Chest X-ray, PA view. Patient: 69 years old, sex F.
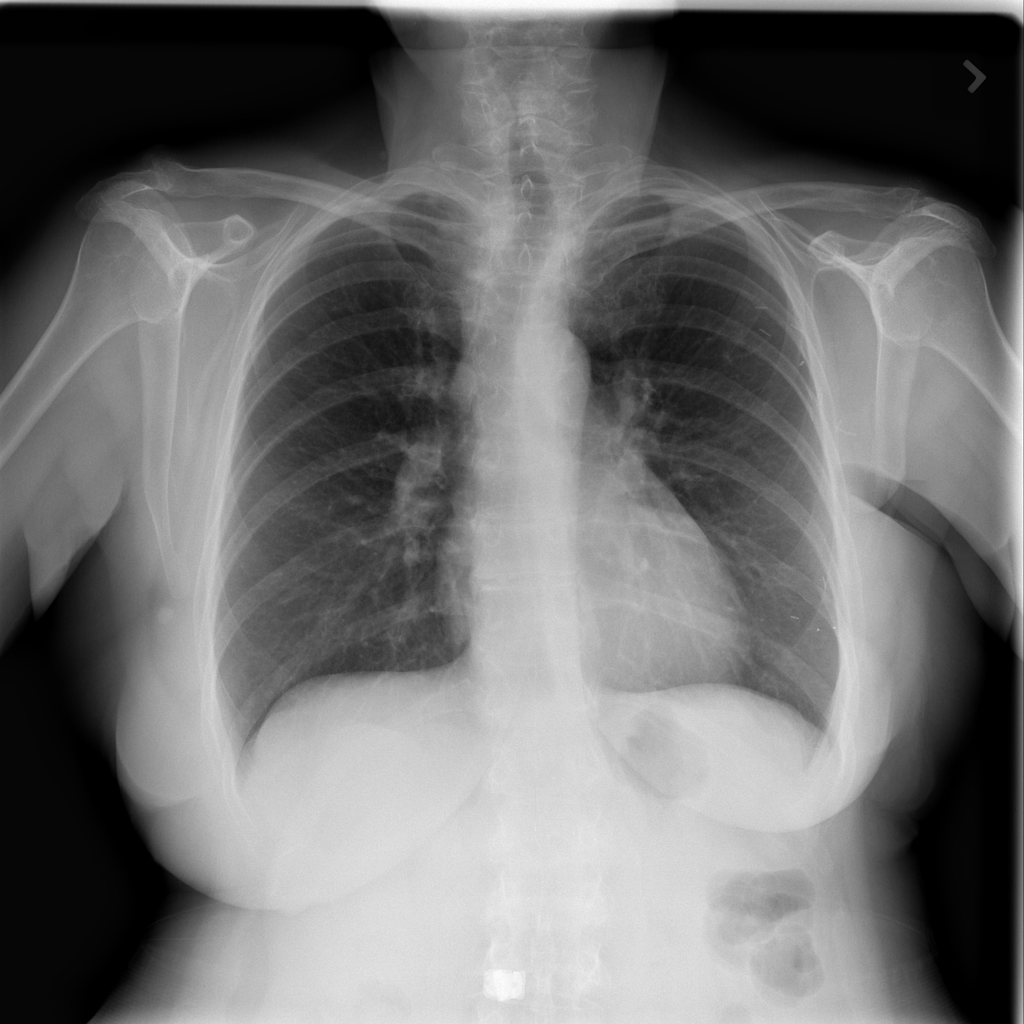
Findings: No Finding